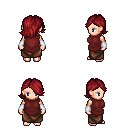
a pixel art fantasy rpg character, female body template, human, light skin, maroon tunic, robe skirt, brunette swoop hairstyle, white cloth bracers, four views (front, back, left, right), 2x2 character sprite sheet, small pixel art, hard edges, no anti-aliasing